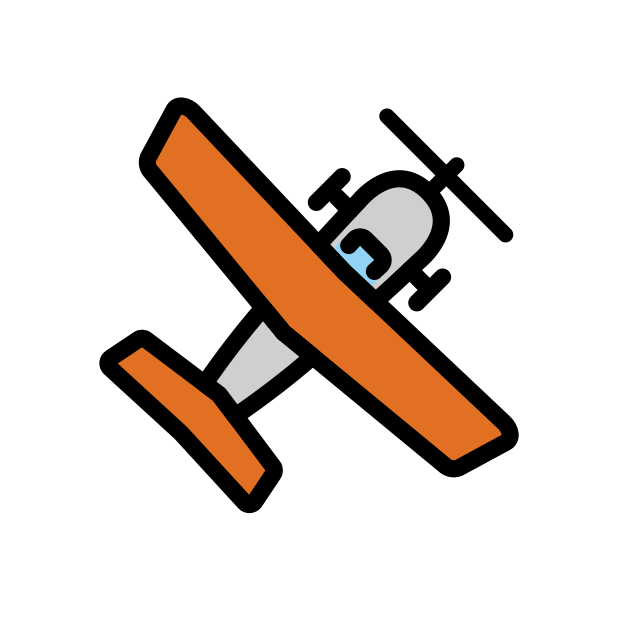
small airplane